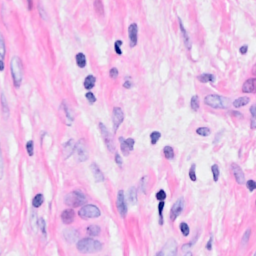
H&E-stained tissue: Breast